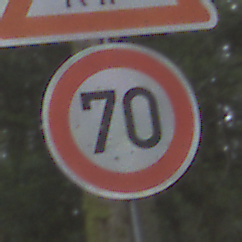
Verkehrszeichen: Geschwindigkeit70
Zusatzzeichen oben: ViehtriebLinks
Umgebung: Outdoor, Nature
Tageszeit: Midday
Wetter: Overcast
Licht: Natural
Jahreszeit: NotSpecified
Kontrast: LowContrast